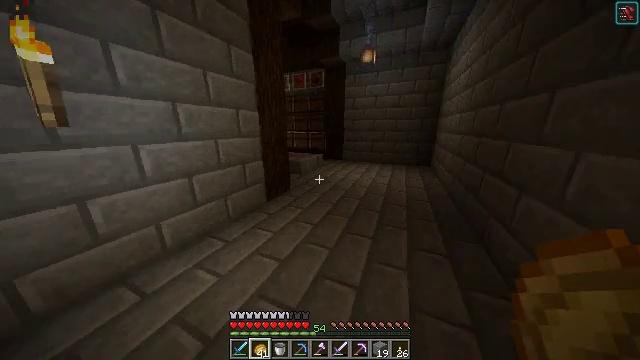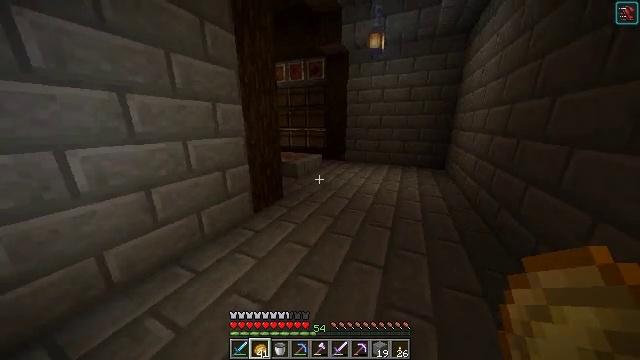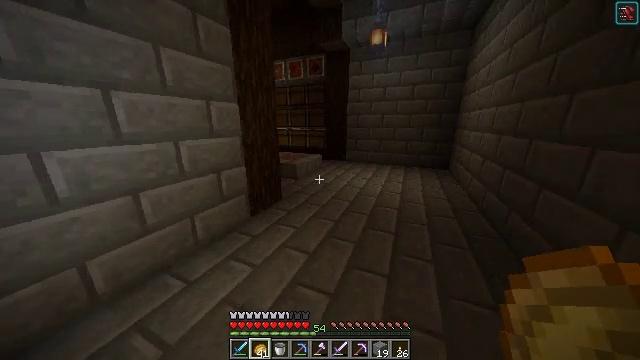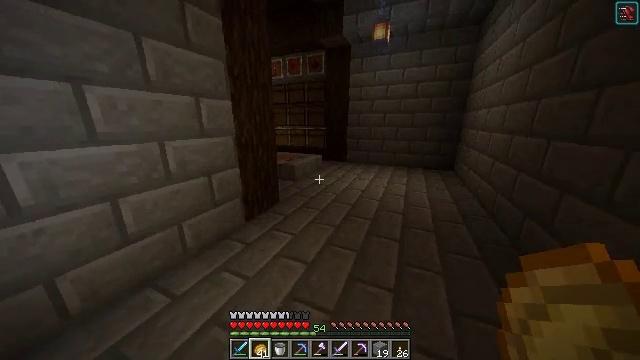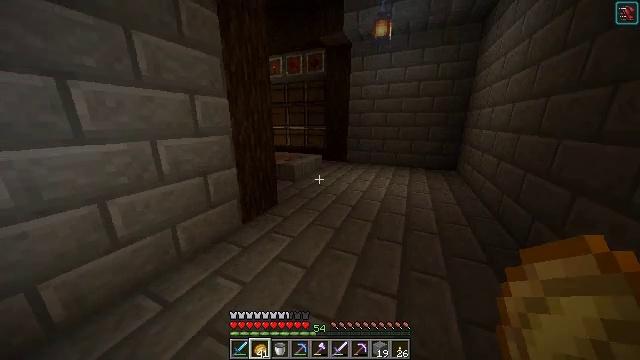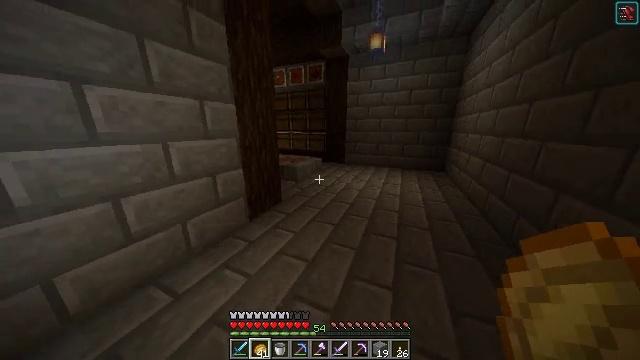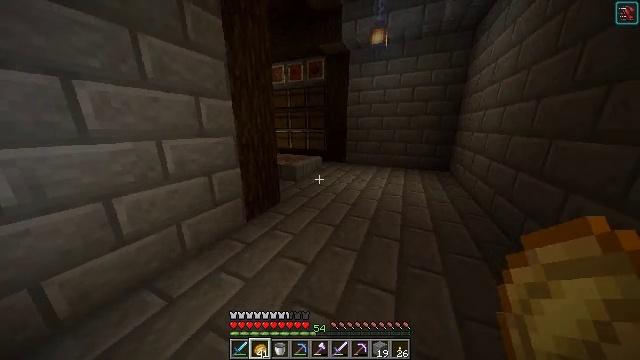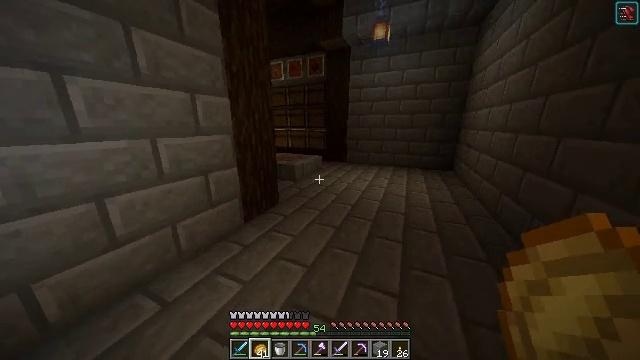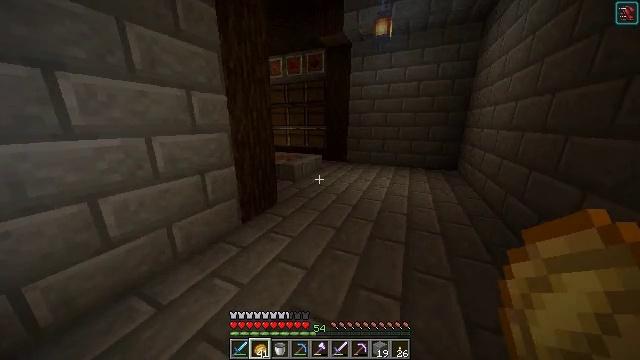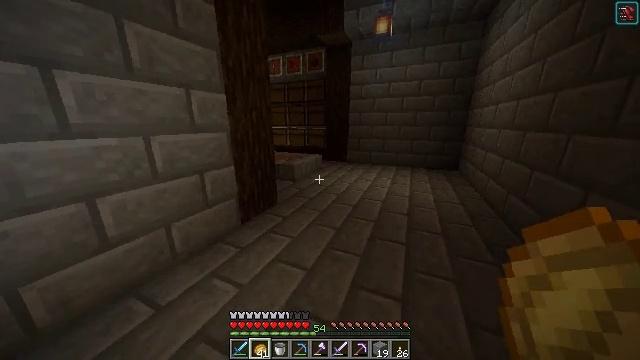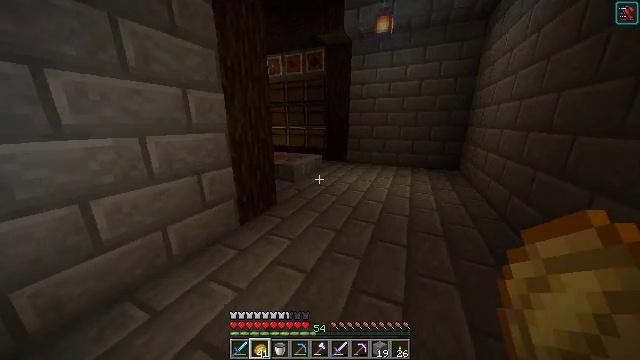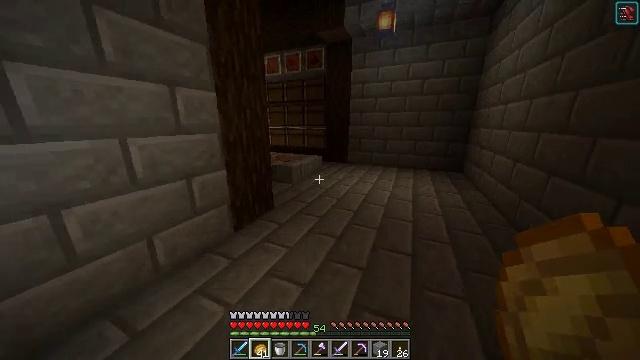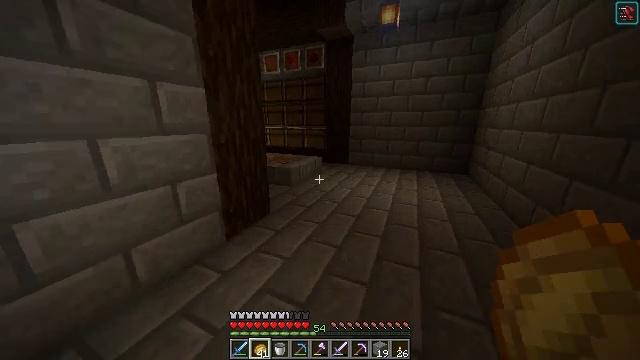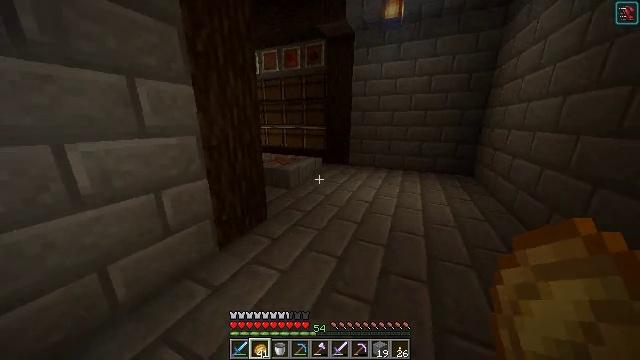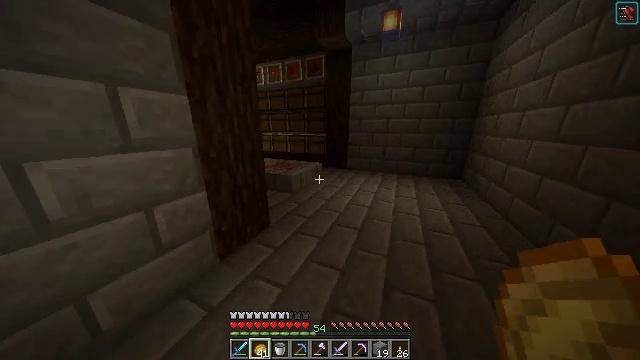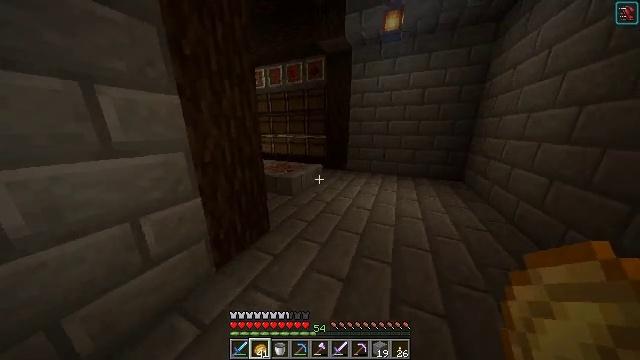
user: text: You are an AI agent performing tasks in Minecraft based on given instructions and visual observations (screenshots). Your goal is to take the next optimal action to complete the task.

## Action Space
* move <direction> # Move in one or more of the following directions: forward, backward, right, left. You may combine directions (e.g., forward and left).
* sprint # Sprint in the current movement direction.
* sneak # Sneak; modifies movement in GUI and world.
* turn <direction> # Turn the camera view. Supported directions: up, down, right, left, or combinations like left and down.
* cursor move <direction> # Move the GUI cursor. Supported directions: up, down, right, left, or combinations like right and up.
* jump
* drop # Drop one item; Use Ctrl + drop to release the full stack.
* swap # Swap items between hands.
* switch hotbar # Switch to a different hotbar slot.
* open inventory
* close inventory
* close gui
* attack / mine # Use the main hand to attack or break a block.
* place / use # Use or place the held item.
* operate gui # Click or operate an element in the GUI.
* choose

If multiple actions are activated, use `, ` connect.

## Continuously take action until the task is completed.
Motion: motion action
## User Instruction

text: Combine glowstone dust to craft a glowstone.
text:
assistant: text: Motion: move forward
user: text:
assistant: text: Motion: no_op
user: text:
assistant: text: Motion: no_op
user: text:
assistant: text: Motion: no_op
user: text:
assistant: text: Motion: no_op
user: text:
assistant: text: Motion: no_op
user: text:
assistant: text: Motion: no_op
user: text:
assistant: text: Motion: no_op
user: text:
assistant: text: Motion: no_op
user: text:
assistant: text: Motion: move forward
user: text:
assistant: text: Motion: move forward
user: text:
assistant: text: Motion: no_op
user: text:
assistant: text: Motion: move forward
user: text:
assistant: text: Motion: move forward
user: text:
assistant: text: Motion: move forward
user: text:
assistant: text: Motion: move forward
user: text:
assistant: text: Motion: move forward and move right, turn left
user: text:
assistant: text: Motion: move forward and move right, turn left
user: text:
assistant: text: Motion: move forward and move right, turn left
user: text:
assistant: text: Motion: move forward and move right, turn left and up
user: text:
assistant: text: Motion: move forward and move right, turn left and up
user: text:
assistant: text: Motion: move forward and move right, turn left
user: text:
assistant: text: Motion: move forward and move right, turn left
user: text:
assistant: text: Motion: move forward and move right, turn left and up
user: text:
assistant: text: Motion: move forward and move right, turn left and up
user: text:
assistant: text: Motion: move forward and move right, turn left and up
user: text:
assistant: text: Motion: move forward and move right, turn left and up
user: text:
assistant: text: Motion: move forward and move right, turn left and up
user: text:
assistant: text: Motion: move forward and move right, turn left and up
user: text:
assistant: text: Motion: move forward and move right, turn left and up